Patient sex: M
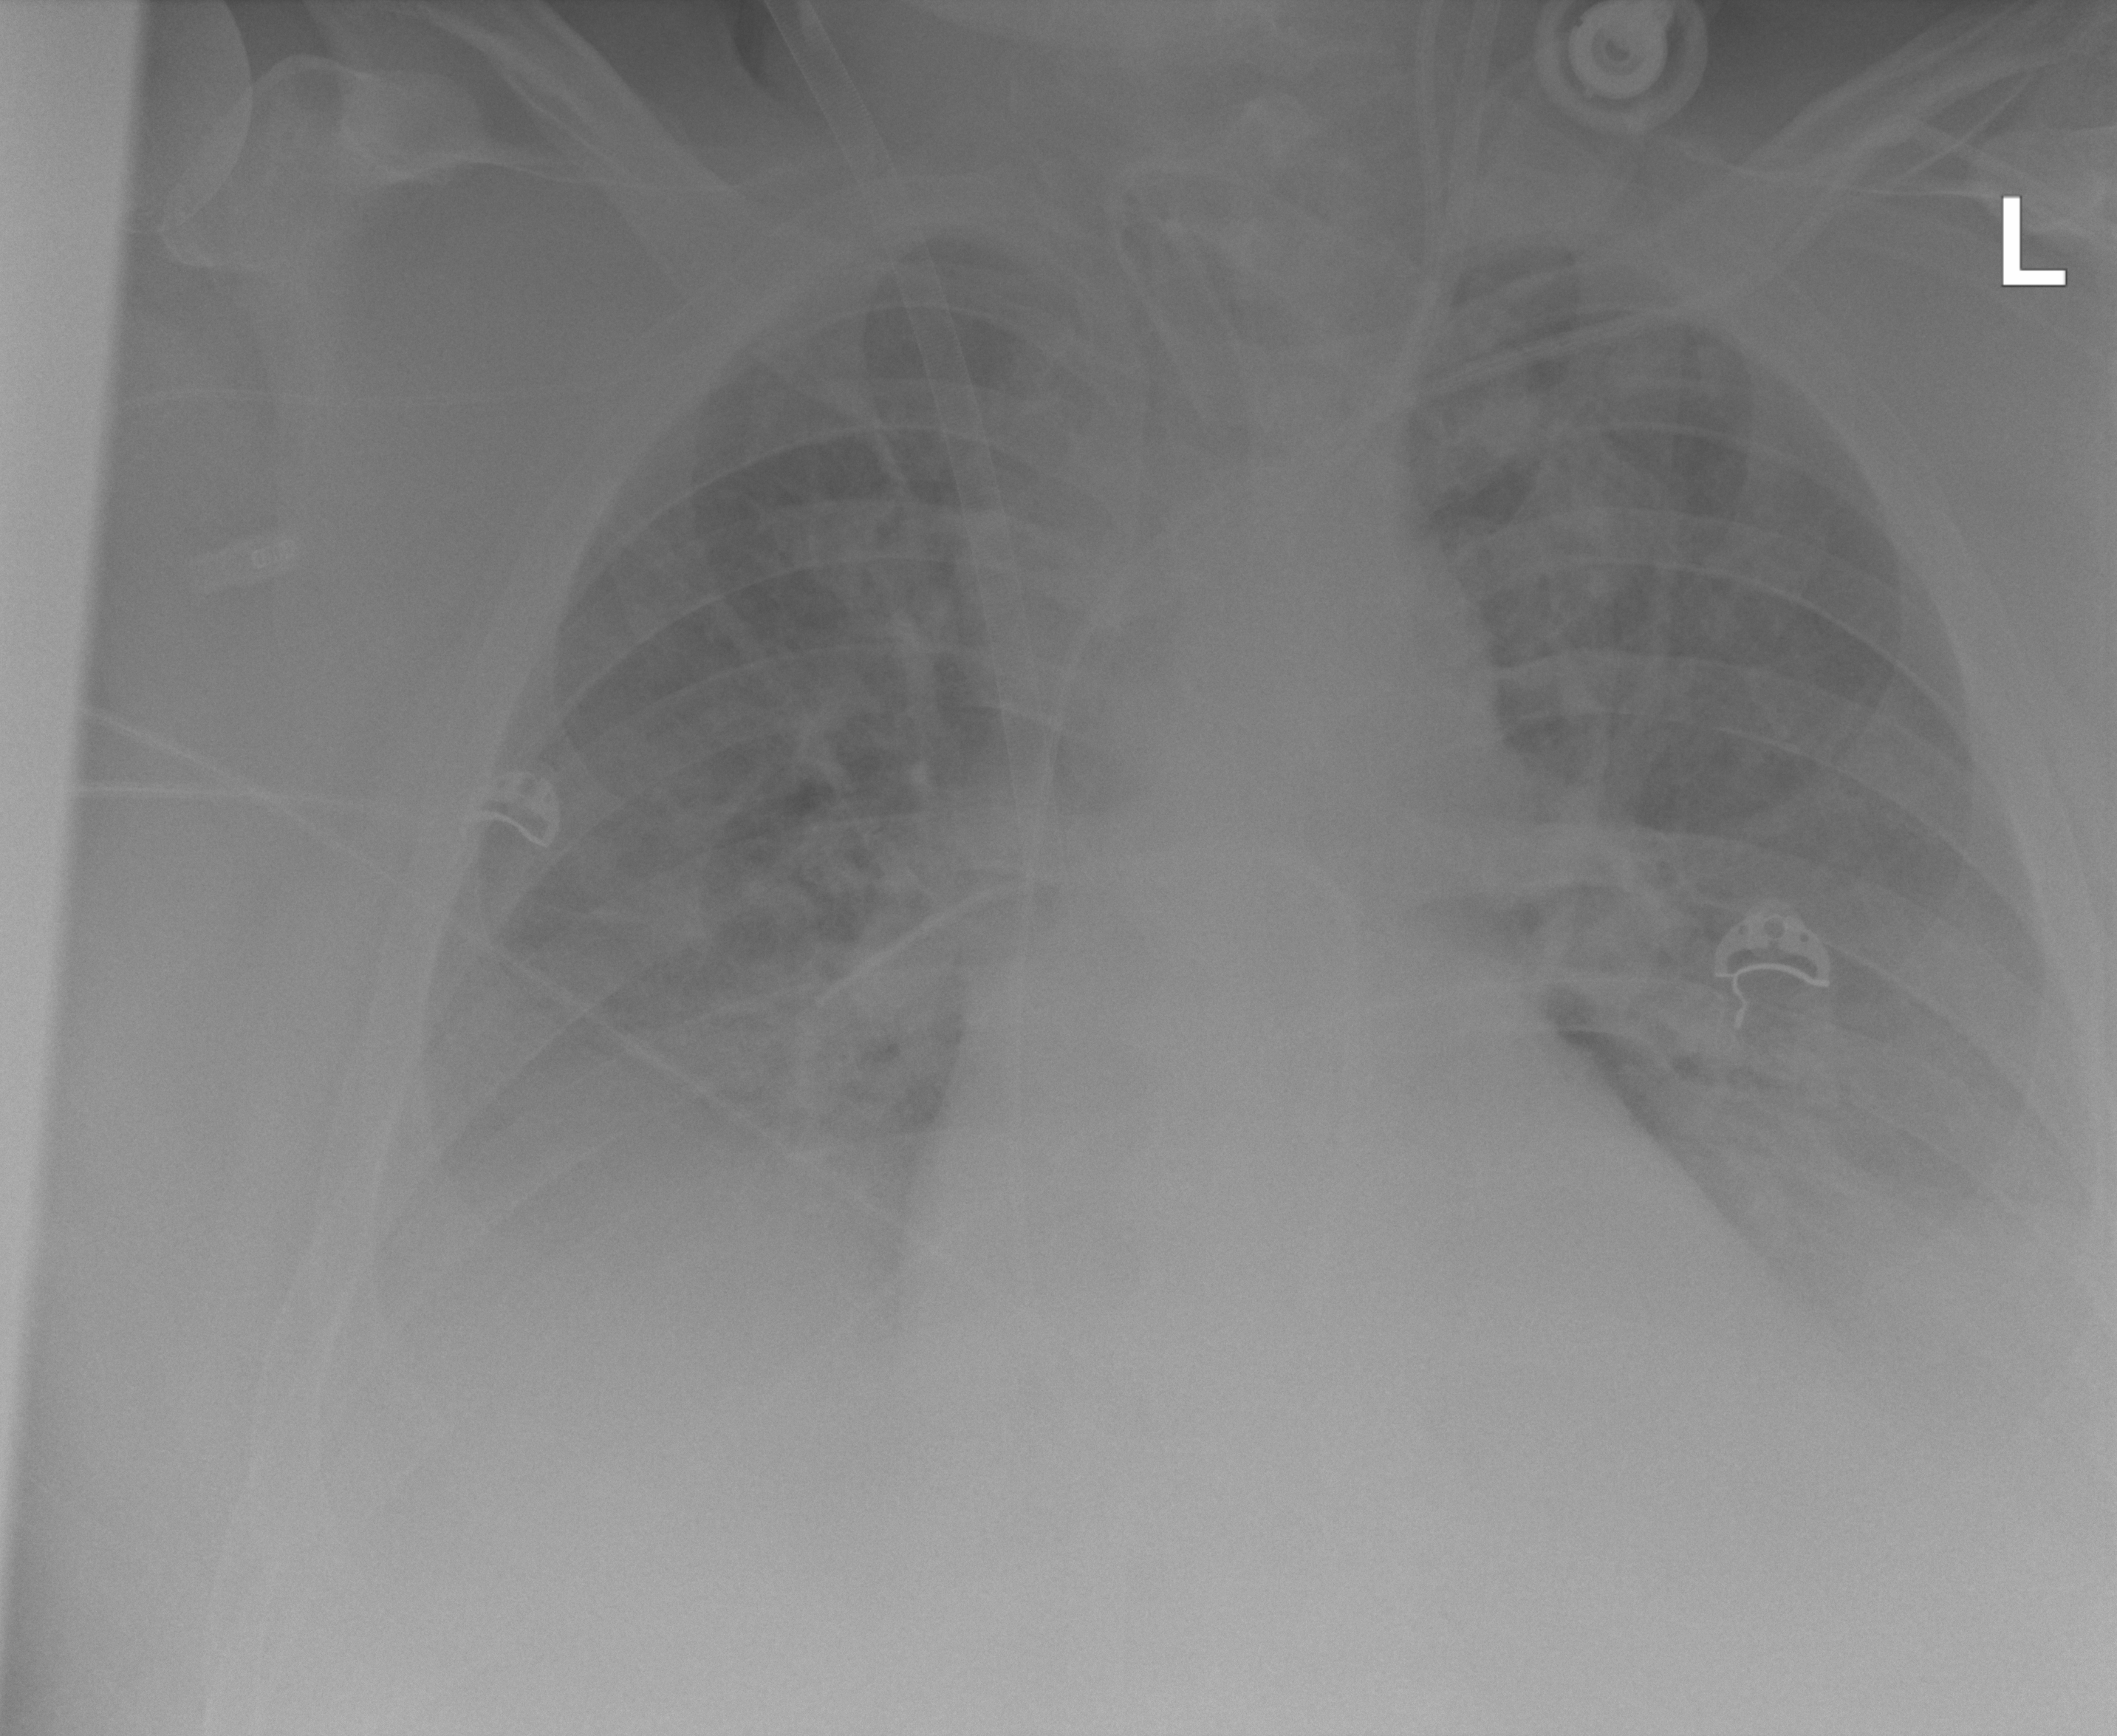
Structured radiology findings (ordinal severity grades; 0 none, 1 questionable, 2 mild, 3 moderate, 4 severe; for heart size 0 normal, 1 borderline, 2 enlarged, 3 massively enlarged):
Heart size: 1
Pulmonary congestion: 2
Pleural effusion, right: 3
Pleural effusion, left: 3
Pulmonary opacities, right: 2
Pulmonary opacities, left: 2
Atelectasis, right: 2
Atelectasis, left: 2